Question: I have this bug happening in my site where my menu drops down and instead of being render on top there is this one area that is under the table.

I am looking for an answer but am not sure exactly what is the bug called, or if it is a CSS, java script, or library problem. The menu is created using <URL>. If you guys can help me identify the name of this behavior it will help me a lot in finding the solution. Or if you know the reason that is even better. Before I show code I would like to try to solve this on my own. Thank you.
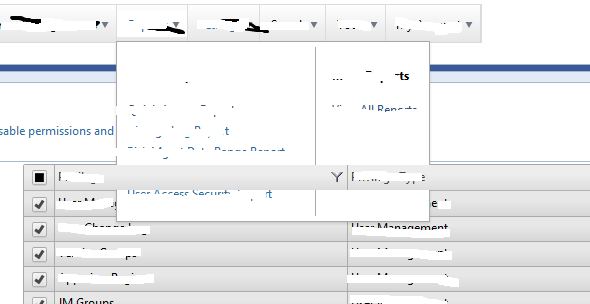
Answer: It looks to me like an issue with your CSS. The row of the grid you have is at a higher z-index than your menu. In my experience the best thing to do is to explicitly (where possible) give your menu items z-indices higher than anything else you have on the page (or would want). eg. if your highest z-index is 100, use 1000 for the menu.